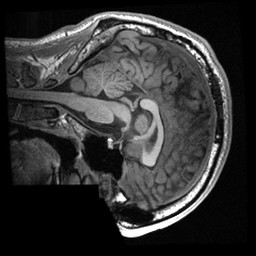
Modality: T1w
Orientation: sagittal
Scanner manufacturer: ge
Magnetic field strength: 3 T
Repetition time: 0.007644 s
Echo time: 0.002928 s